【题型】选择题　【知识点】函数　【难度】easy
已知定义域为$[-3,5]$的函数$f(x)$的导函数为$f'(x)$，且$f'(x)$的图象如图所示，则下列判断中正确的是（ ）

A. $f(x)$在$(3,5)$上单调递增

B. $f(x)$有极大值$f(4)$

C. $f(x)$有3个极值点

D. $f(x)$在$x=1$处取得最大值
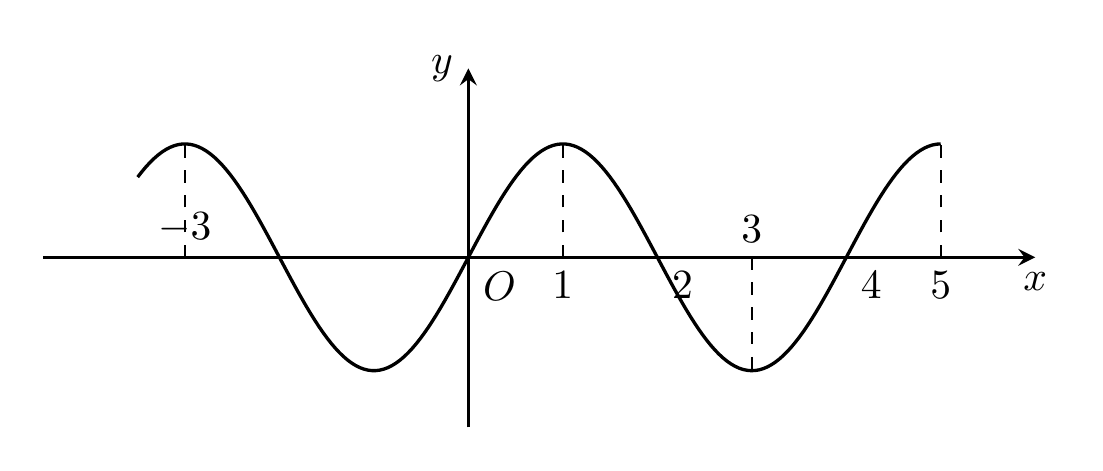
【解答】
\vspace{1em}

\textbf{【答案】} C

\vspace{1em}

\textbf{【分析】} 根据导函数的图象确定单调区间、极值情况，即可判断各项的正误。

\vspace{1em}

\textbf{【解答】} 解：由题图知，在$(0,2)$，$(4,5]$上$f'(x) > 0$，则$f(x)$在$(0,2)$，$(4,5]$上单调递增，

在$[-3,0)$，$(2,4)$上$f'(x) < 0$，则$f(x)$在$[-3,0)$，$(2,4)$上单调递减，

所以$f(x)$在$(3,5)$上不单调，$f(4)$为极小值，且共有3个极值点，$x=1$处不是最大值。

故选：C.

\vspace{1em}

\textbf{【点评】} 本题主要考查了导数与单调性及极值关系的应用，属于基础题。